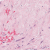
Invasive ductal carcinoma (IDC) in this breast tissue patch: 0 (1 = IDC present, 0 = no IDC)